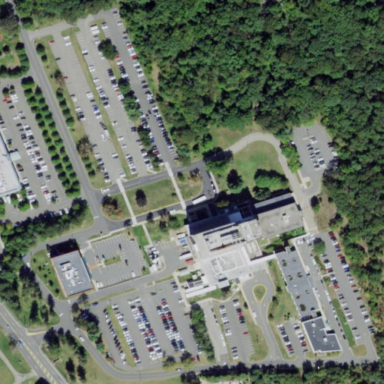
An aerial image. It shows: Healthcare facility identified as hospital.